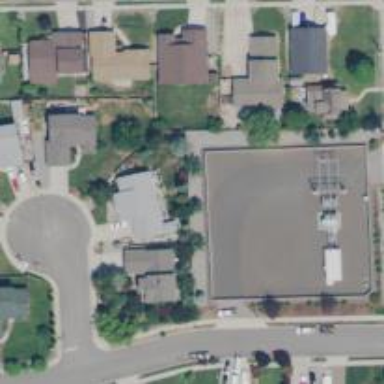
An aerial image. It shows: Power substation surrounded by fence.